Question: Error:
My setup:
'''
public interface CategoriesLangInt {
int id_categories = 0;
Categories categories = null;
String name = "";
String description = "";
int getId_categories();
void setId_categories(int id_categories);
Categories getCategories();
void setCategories(Categories categories);
String getName();
void setName(String name);
String getDescription();
void setDescription(String description);
}
'''
---
'''
@MappedSuperclass
public abstract class CategoriesLang implements CategoriesLangInt {
@Id
@Column(name = "id_categories")
private int id_categories = 0;
@OneToOne
@JoinColumn(name = "id_categories")
private Categories categories;
@Size(max = 50)
private String name = "";
@Size(max = 350)
private String description = "";
@Override
public int getId_categories() {
return id_categories;
}
@Override
public void setId_categories(int id_categories) {
this.id_categories = id_categories;
}
@Override
public Categories getCategories() {
return categories;
}
@Override
public void setCategories(Categories categories) {
this.categories = categories;
}
@Override
public String getName() {
return name;
}
@Override
public void setName(String name) {
this.name = name;
}
@Override
public String getDescription() {
return description;
}
@Override
public void setDescription(String description) {
this.description = description;
}
}
'''
---
'''
@Entity
@Table(name="categories")
public class Categories implements Serializable {
@Id
@GeneratedValue(strategy=GenerationType.AUTO)
private Integer id_categories;
private boolean active;
@OneToOne(mappedBy="categories")
private CategoriesLangInt categoriesLangInt;
public Integer getId_categories() {
return id_categories;
}
public void setId_categories(Integer id_categories) {
this.id_categories = id_categories;
}
public boolean isActive() {
return active;
}
public void setActive(boolean active) {
this.active = active;
}
public CategoriesLangInt getCategoriesLangInt() {
return categoriesLangInt;
}
public void setCategoriesLangInt(CategoriesLangInt categoriesLangInt) {
this.categoriesLangInt = categoriesLangInt;
}
}
'''
SOLVED IT!!!
After a long time doing research in the end I succeed. It works fine!

'''
@Entity
@Table(name="categories")
public class Category implements Serializable {
private Integer id;
private boolean active;
@Id
@GeneratedValue(strategy=GenerationType.AUTO)
public Integer getId() {
return id;
}
public void setId(Integer id) {
this.id = id;
}
public boolean isActive() {
return active;
}
public void setActive(boolean active) {
this.active = active;
}
}
'''
---
'''
public interface CategoryInt{
int getCategory_id();
void setCategory_id(int category_id);
String getName();
void setName(String name);
String getDescription();
void setDescription(String description);
void setCategory(Category category);
Category getCategory();
}
'''
---
'''
@MappedSuperclass
public abstract class CategoryLang implements CategoryInt{
private int category_id;
private String name;
private String description;
private Category category;
@Override
@Id
public int getCategory_id() {
return category_id;
}
@Override
public void setCategory_id(int category_id) {
this.category_id = category_id;
}
@Override
@Size(max = 50)
public String getName() {
return name;
}
@Override
public void setName(String name) {
this.name = name;
}
@Override
@Size(max = 350)
public String getDescription() {
return description;
}
@Override
public void setDescription(String description) {
this.description = description;
}
@Override
@OneToOne(cascade = CascadeType.ALL)
@PrimaryKeyJoinColumn
public Category getCategory() {
return category;
}
@Override
public void setCategory(Category category) {
this.category = category;
}
}
'''
---
'''
@Entity
@Table(name = "en_categories")
public class CategoryEN extends CategoryLang implements Serializable {}
'''
---
'''
@Entity
@Table(name = "es_categories")
public class CategoryES extends CategoryLang implements Serializable {}
'''
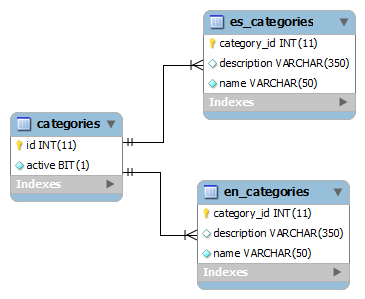
Answer: First of all, an interface may not define fields, but only methods. The fields you have declared in the interface are in fact public static final constants.
After, the Categories entity has a CategoriesLangInt field, but Hibernate has no way to know which entity this field represents, since there might be several entities implementing this interface. You must use the 'targetEntity' attribute of the OneToOne annotation to tell Hibernate which entity is referenced.
Finally, the 'id_categories' column in CategoriesLang is mapped twice: once as an ID, and once as a JoinColumn. You must either remove the 'id_categories' field and annotate the 'categories' field with @Id, or leave 'id_categories' field as it is and add the @MapsId annotation to 'categories'.
Side note: you should respect the Java naming conventions (no underscore in fields and methods), and rename Categories to Category, CategoriesLang to CategoryLang, etc.